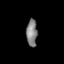
Tissue: skin
Cell type: Epithelial cells
Senescence score: 0.1869
Nuclear area (px): 285
Mean DAPI intensity: 129.811